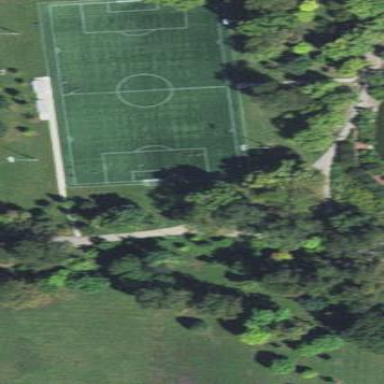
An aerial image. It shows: Artificial turf soccer pitch for leisure sport activities.